Question:
want to display the yaxis label in the range 0.2 to 0.8 in the range of 0.2.
example: 0.2, 0.4, 0.6, 0.8
code:
'''
plt.axis=([0,0.45,0.2,0.8])
plt.plot([0.2,0.25,0.3,0.35,0.4,0.45],[0.5,0.6,0.60,0.5,0.5,0.6])
'''
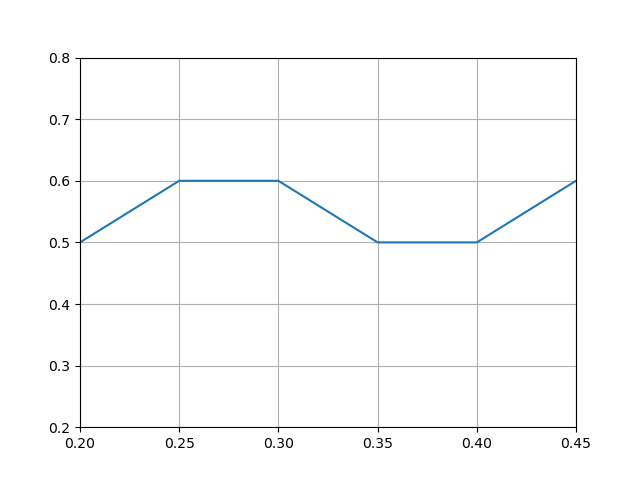
Answer: This can be setted with yticks and np.arrange as follows:
'''
import matplotlib.pyplot as plt
import numpy as np
plt.plot([0.2,0.25,0.3,0.35,0.4,0.45],[0.5,0.6,0.60,0.5,0.5,0.6])
plt.yticks(np.arange(0.2, 0.8, step=0.2))
plt.show()
'''
<URL>
Here is the documentation for <URL>
Hope it helps!